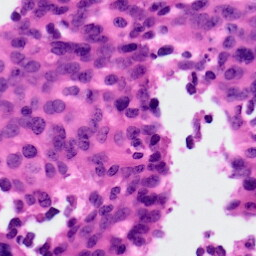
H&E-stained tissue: Ovarian